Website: walmart
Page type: payment
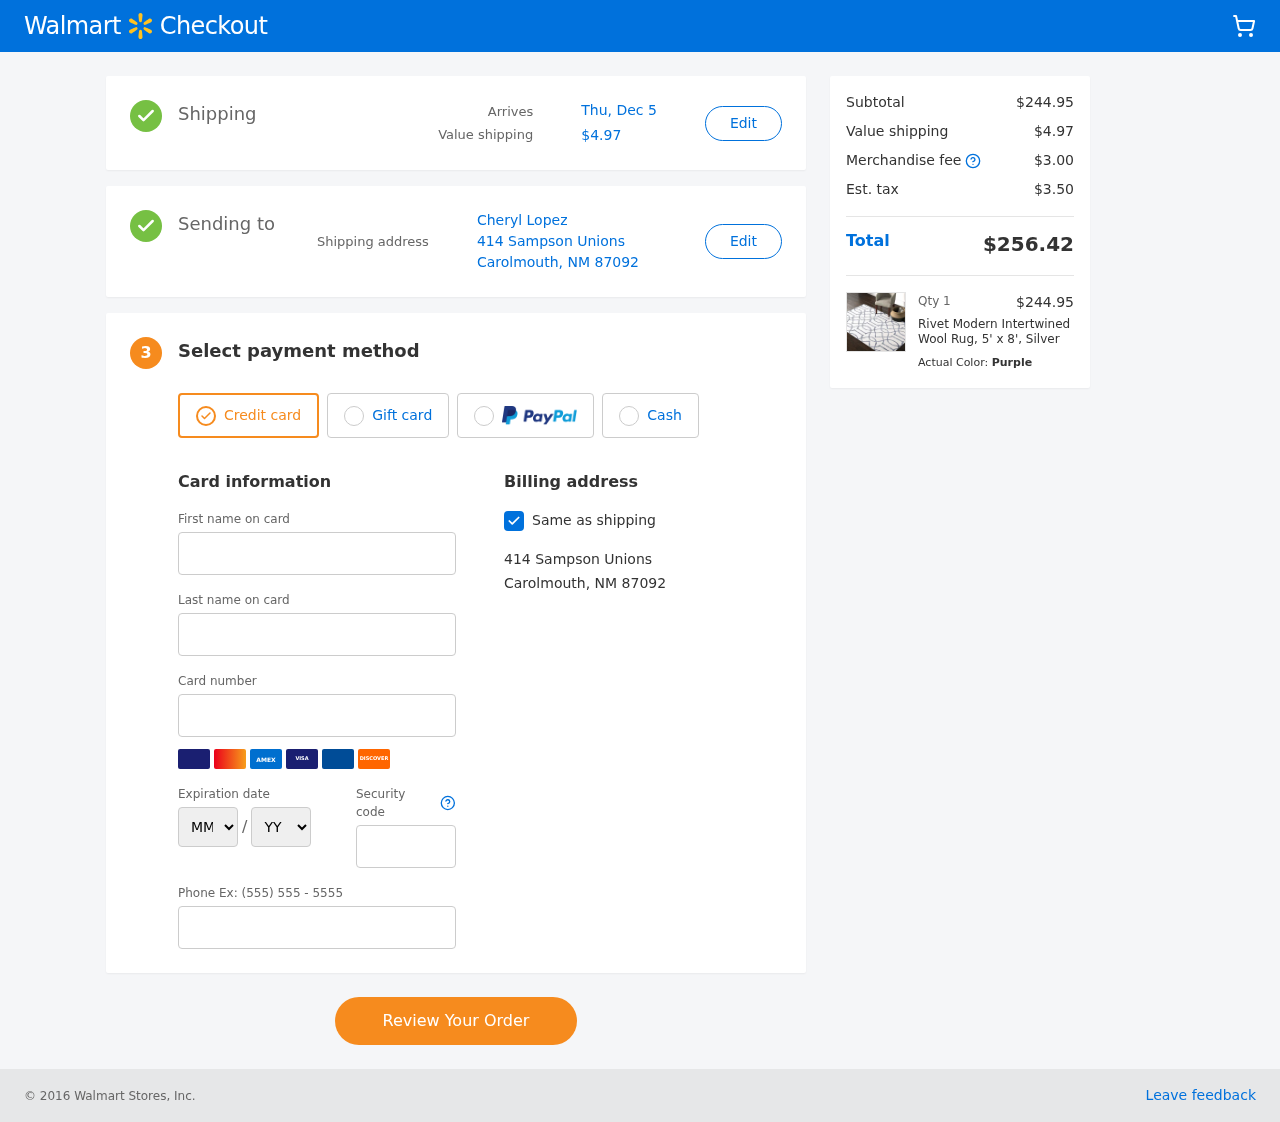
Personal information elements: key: PII_CARD_EXPIRY_MONTH
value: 06
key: PII_CARD_EXPIRY_YEAR
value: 28
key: PII_CITY_STATE_ZIP
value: Carolmouth, NM 87092
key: PII_FULLNAME
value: Cheryl Lopez
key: PII_STREET
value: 414 Sampson Unions
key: PII_FIRSTNAME
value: Cheryl
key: PII_LASTNAME
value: Lopez
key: PII_CARD_NUMBER
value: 6011 2900 8221 6582
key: PII_CARD_CVV
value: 955
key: PII_PHONE
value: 5496577946
Product elements: key: PRODUCT1_NAME
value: Rivet Modern Intertwined Wool Rug, 5' x 8', Silver
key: PRODUCT1_PRICE
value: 244.95
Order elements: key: ORDER_DELIVERY_DATE
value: Thu, Dec 5
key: ORDER_SHIPPING_COST
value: $4.97
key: ORDER_SUBTOTAL
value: $244.95
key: ORDER_MERCHANDISE_FEE
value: $3.00
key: ORDER_TAX
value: $3.50
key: ORDER_TOTAL
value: $256.42
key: ORDER_NUM_ITEMS
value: Qty 1